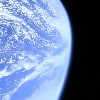
Label: cloud